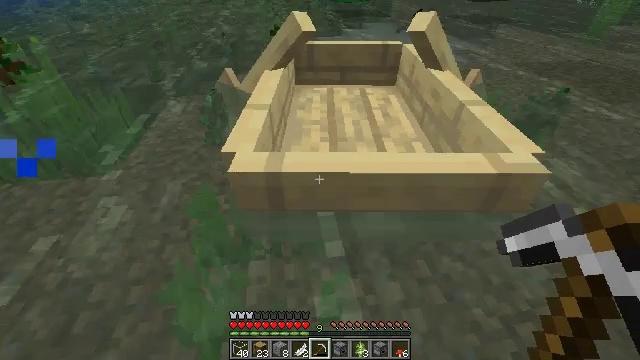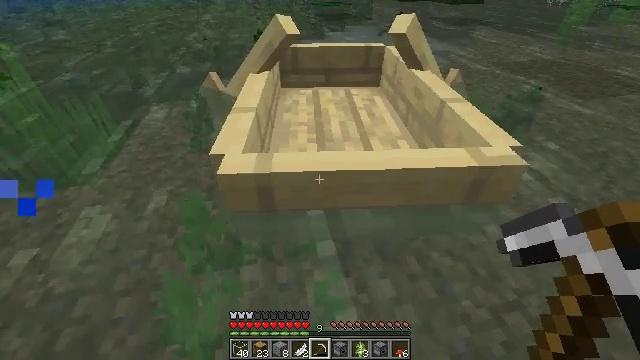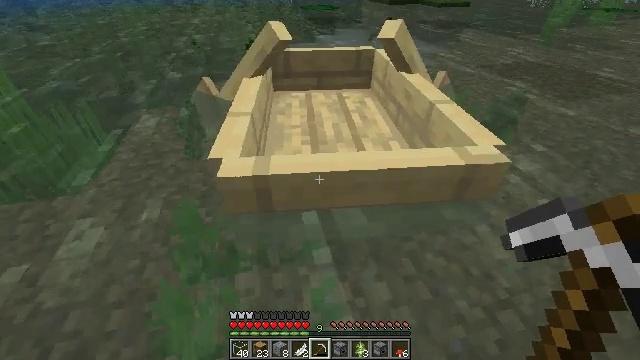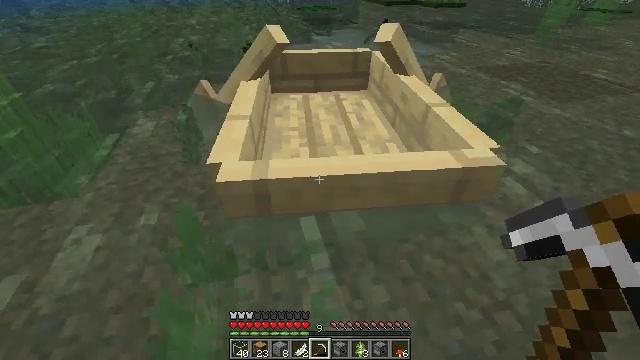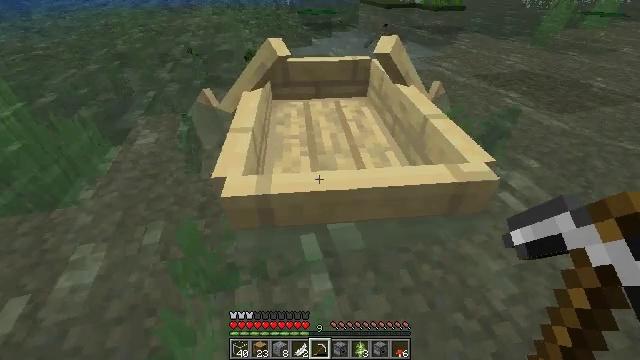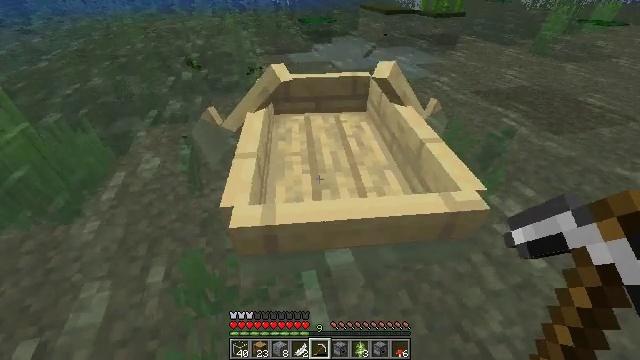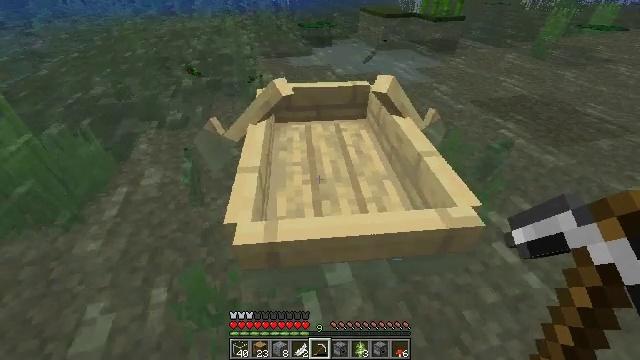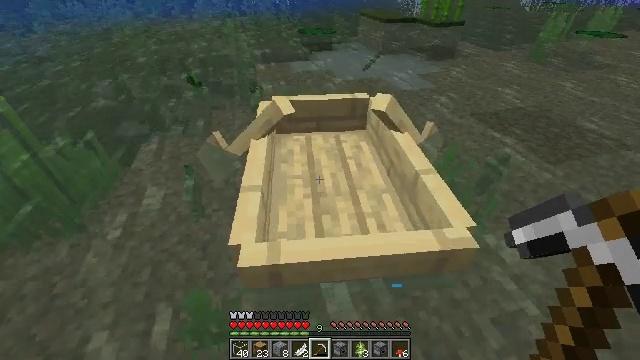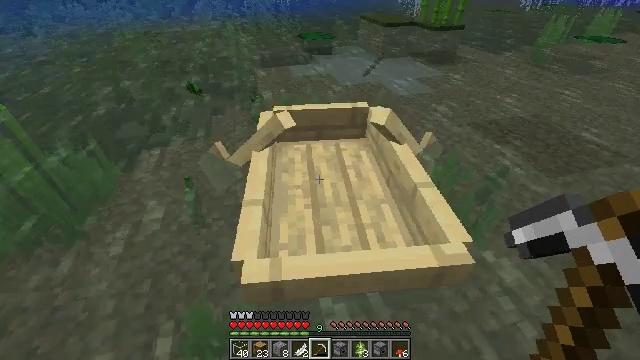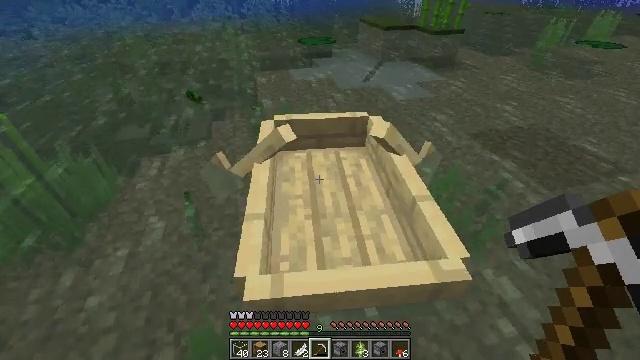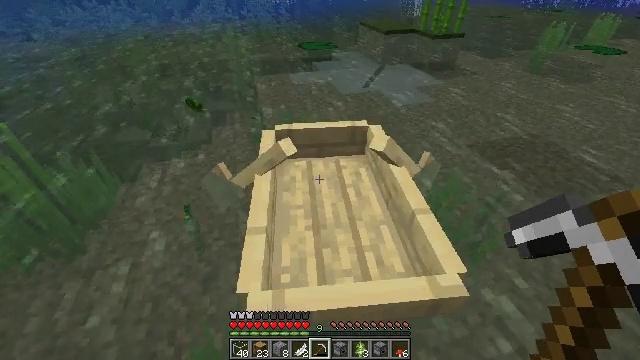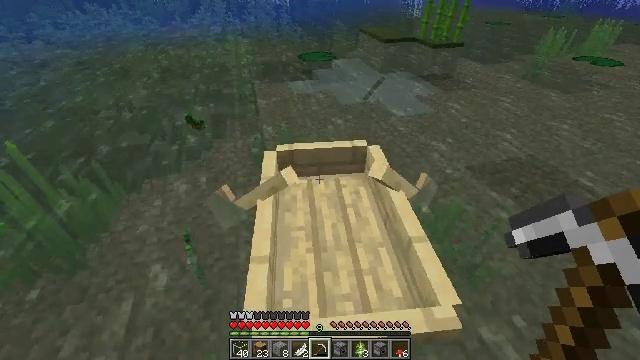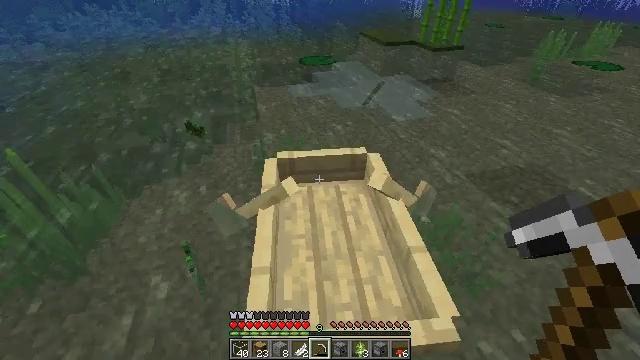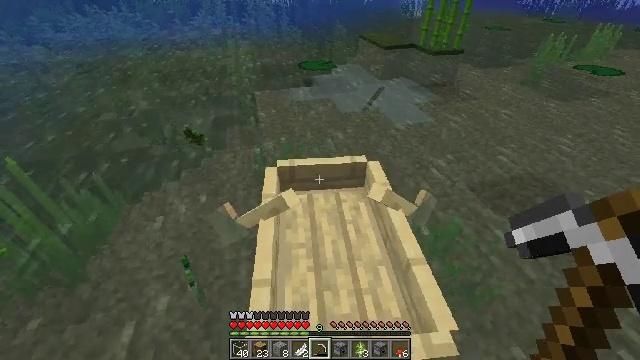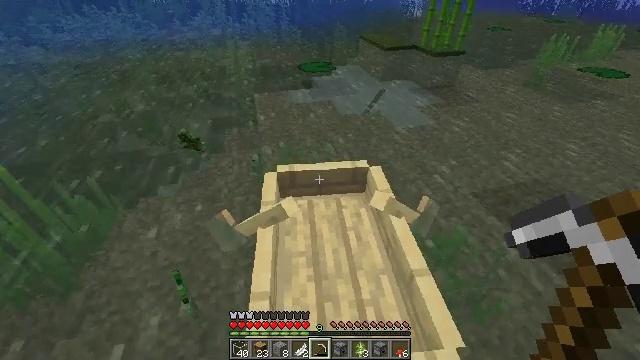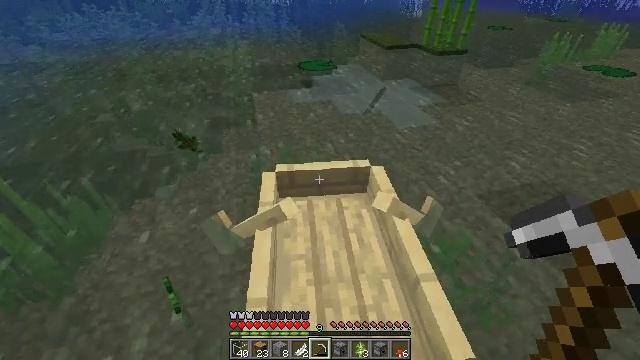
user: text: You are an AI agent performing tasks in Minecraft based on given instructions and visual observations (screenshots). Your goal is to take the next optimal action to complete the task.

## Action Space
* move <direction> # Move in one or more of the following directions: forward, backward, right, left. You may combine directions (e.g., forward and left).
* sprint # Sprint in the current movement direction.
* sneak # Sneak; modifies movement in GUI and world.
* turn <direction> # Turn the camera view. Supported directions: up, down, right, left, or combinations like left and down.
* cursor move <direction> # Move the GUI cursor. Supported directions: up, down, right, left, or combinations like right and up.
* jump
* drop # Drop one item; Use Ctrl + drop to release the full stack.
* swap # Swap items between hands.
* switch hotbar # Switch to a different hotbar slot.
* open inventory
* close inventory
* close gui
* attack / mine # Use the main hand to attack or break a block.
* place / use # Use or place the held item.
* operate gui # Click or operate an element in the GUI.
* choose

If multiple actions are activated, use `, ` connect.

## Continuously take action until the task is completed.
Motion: motion action
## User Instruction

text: Attack the granite stairs to break them.
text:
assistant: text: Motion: move forward, turn right
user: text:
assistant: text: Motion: move forward, turn right, jump
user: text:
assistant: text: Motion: move forward, jump
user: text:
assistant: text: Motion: move forward, jump
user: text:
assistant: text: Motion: move forward, jump
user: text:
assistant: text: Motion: move forward, jump
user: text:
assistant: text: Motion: move forward, jump
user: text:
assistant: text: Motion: move forward
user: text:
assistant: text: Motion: move forward, jump
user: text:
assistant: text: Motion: move forward, jump
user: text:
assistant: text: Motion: move forward, jump
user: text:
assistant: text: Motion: move forward, jump
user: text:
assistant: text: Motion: move forward
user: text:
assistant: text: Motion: move forward, jump
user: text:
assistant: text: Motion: move forward, jump
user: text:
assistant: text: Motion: move forward, jump
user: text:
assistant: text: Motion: move forward
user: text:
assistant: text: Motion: move forward
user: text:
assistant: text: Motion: move forward
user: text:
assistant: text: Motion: turn down
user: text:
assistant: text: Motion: turn down
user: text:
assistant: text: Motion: no_op
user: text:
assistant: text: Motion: use / place
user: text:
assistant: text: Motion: use / place
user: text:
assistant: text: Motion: use / place
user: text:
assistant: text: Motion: use / place
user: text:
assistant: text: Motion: no_op
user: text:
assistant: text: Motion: no_op
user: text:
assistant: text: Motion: no_op
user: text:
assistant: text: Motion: no_op